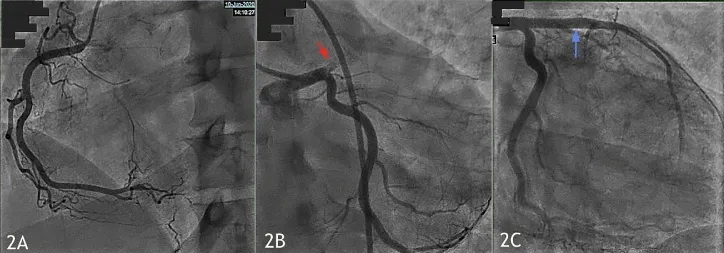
Coronary angiogram (2a. patent Right coronary artery (RCA), 2b. red arrow: thrombosed LAD, 2c. blue arrow: LAD post stenting).
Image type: radiology (x_ray)